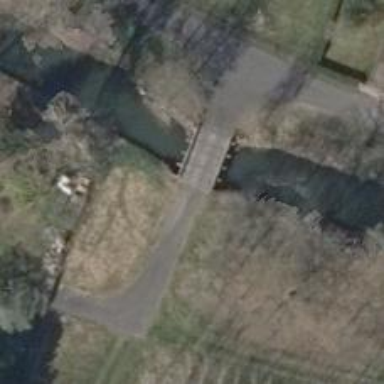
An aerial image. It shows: Paved driveway bridge over service road.